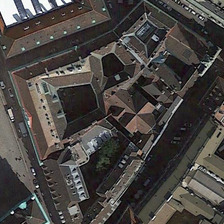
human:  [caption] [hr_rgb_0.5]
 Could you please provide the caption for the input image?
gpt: several buildings are around a church .

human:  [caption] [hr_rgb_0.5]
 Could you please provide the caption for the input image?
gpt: several buildings are around a church .

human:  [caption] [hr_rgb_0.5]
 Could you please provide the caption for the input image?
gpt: the church seems very grandear .

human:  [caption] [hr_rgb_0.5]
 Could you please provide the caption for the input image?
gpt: the church seems very grandear .

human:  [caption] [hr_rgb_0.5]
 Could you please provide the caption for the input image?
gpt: several buildings are around a church .